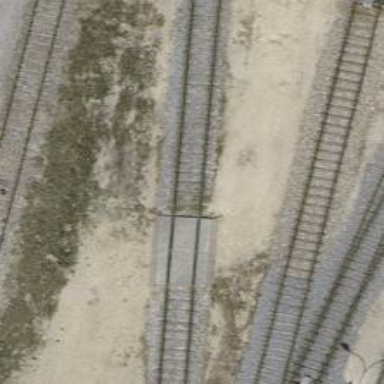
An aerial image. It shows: Level crossing along the railway.